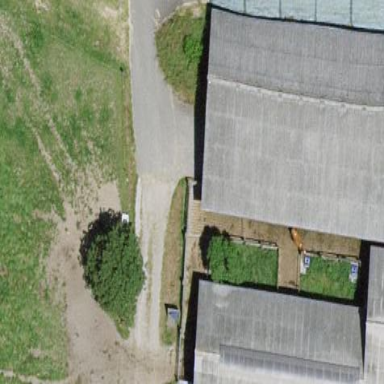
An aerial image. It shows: Farm auxiliary building.